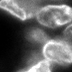
Tissue sample: colon
Magnification: 2.5x
Cell type: Epithelial cells
Senescence state: normal